CT reconstruction: convct
Segmentation target: spine
Patient: M, age 58
ISS stage: Stage 1
Metal implant: no
Axial slice:
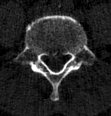
Sagittal slice:
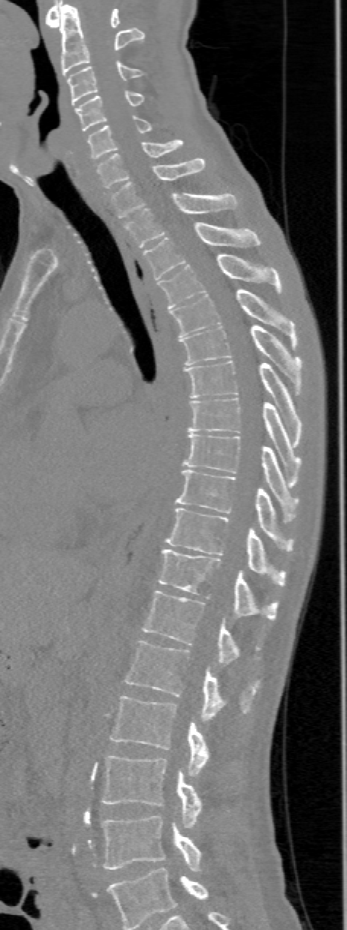